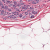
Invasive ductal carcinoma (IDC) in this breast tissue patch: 0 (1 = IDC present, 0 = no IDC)